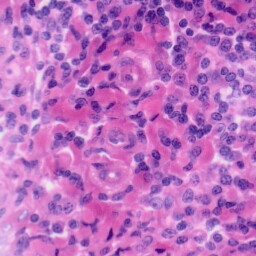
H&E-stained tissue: Tonsil